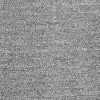
Atmospheric dust classification: dusty